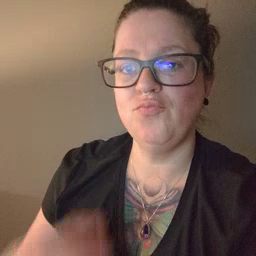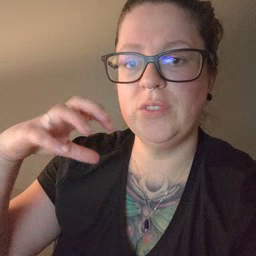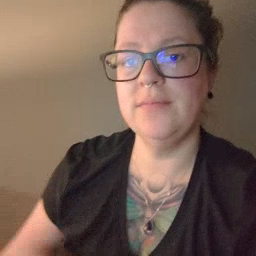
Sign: rain